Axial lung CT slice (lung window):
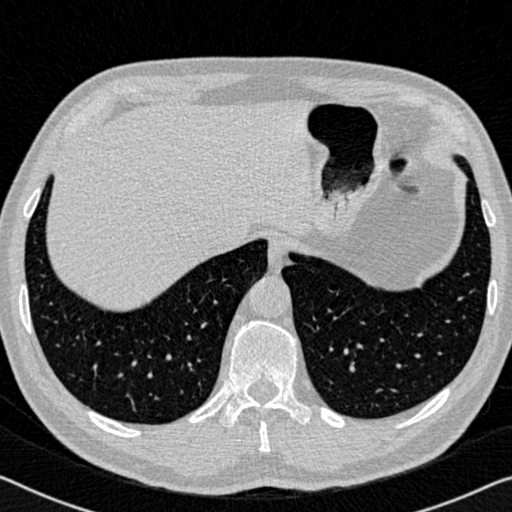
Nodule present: no